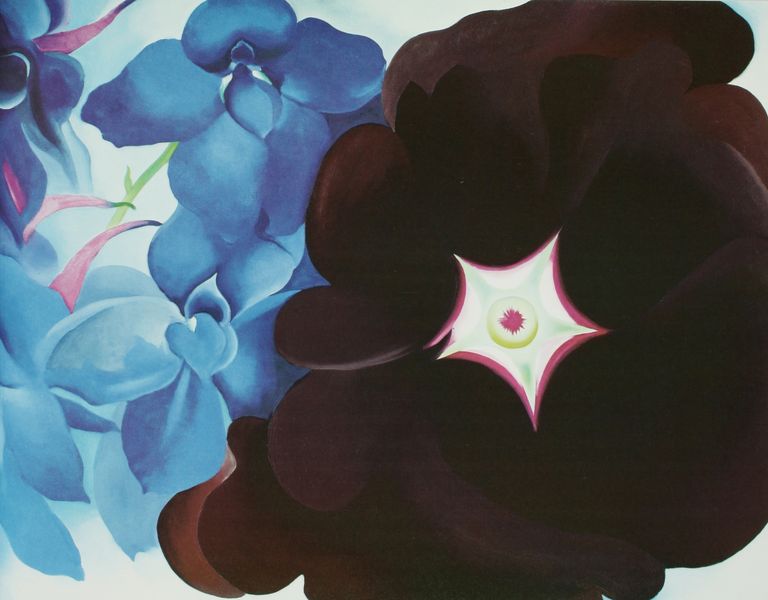
Titel: Black Hollyhock, Blue Larkspur
Künstler: Georgia O'Keeffe
Institution: Privatsammlung
Schlagwörter: blau, blätter, dunkel, gemälde, mann, schatten, weiß, aquarell, grün, blume, blumen, braun, frau, hell, licht, pastell, schwarz, blüte, blüten, rose, rot, malerei, bild, natur, pflanze, pflanzen, rosa, stilleben, hellblau, violett, wasserfarbe, stil, erotik, pink, stiel, stern, form, stengel, lilie, stängel, knospe, pflaume, lilien, purpur, orchidee, doof, o'eeffe, georgia, giorgia o'eeffe, georgia o'eefe, keffee, blutenstengel, dooofman, hycinthe, pfaönzen, purpu